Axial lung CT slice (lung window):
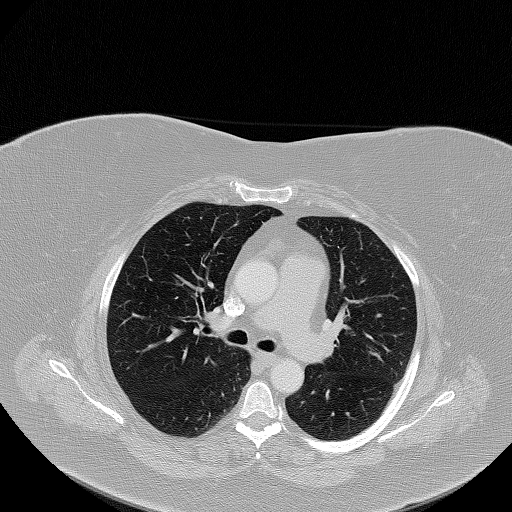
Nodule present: no